Question: I am trying to use Qt 6.0.2 with CLion. I get a strange error that states: "CMake Error at CMakeLists.txt:20 (find_package):
Could not find a configuration file for package "Qt6" that is compatible
with requested version ""." It seems like the requested version is not filled in but I do not know where to fill in the requested version.+
This is my code for my CMakeLists.txt file:
'''
cmake_minimum_required(VERSION 3.17)
project(jerseytraffic)
set(CMAKE_CXX_STANDARD 20)
set(CMAKE_AUTOMOC ON)
set(CMAKE_AUTORCC ON)
set(CMAKE_AUTOUIC ON)
set(QT_VERSION 6)
set(REQUIRED_LIBS Core)
set(REQUIRED_LIBS_QUALIFIED Qt6::Core)
add_executable(${PROJECT_NAME} main.cpp)
if (NOT CMAKE_PREFIX_PATH)
message(WARNING "CMAKE_PREFIX_PATH is not defined, you may need to set it "
"(-DCMAKE_PREFIX_PATH="path/to/Qt/lib/cmake" or -DCMAKE_PREFIX_PATH=/usr/include/{host}/qt{version}/ on Ubuntu)")
endif ()
find_package(Qt${QT_VERSION} COMPONENTS ${REQUIRED_LIBS} REQUIRED)
target_link_libraries(${PROJECT_NAME} ${REQUIRED_LIBS_QUALIFIED})
if (WIN32)
set(DEBUG_SUFFIX)
if (CMAKE_BUILD_TYPE MATCHES "Debug")
set(DEBUG_SUFFIX "d")
endif ()
set(QT_INSTALL_PATH "${CMAKE_PREFIX_PATH}")
if (NOT EXISTS "${QT_INSTALL_PATH}/bin")
set(QT_INSTALL_PATH "${QT_INSTALL_PATH}/..")
if (NOT EXISTS "${QT_INSTALL_PATH}/bin")
set(QT_INSTALL_PATH "${QT_INSTALL_PATH}/..")
endif ()
endif ()
if (EXISTS "${QT_INSTALL_PATH}/plugins/platforms/qwindows${DEBUG_SUFFIX}.dll")
add_custom_command(TARGET ${PROJECT_NAME} POST_BUILD
COMMAND ${CMAKE_COMMAND} -E make_directory
"$<TARGET_FILE_DIR:${PROJECT_NAME}>/plugins/platforms/")
add_custom_command(TARGET ${PROJECT_NAME} POST_BUILD
COMMAND ${CMAKE_COMMAND} -E copy
"${QT_INSTALL_PATH}/plugins/platforms/qwindows${DEBUG_SUFFIX}.dll"
"$<TARGET_FILE_DIR:${PROJECT_NAME}>/plugins/platforms/")
endif ()
foreach (QT_LIB ${REQUIRED_LIBS})
add_custom_command(TARGET ${PROJECT_NAME} POST_BUILD
COMMAND ${CMAKE_COMMAND} -E copy
"${QT_INSTALL_PATH}/bin/Qt${QT_VERSION}${QT_LIB}${DEBUG_SUFFIX}.dll"
"$<TARGET_FILE_DIR:${PROJECT_NAME}>")
endforeach (QT_LIB)
endif ()
'''
Here is a picture of the MinGW configuration in Toolchains

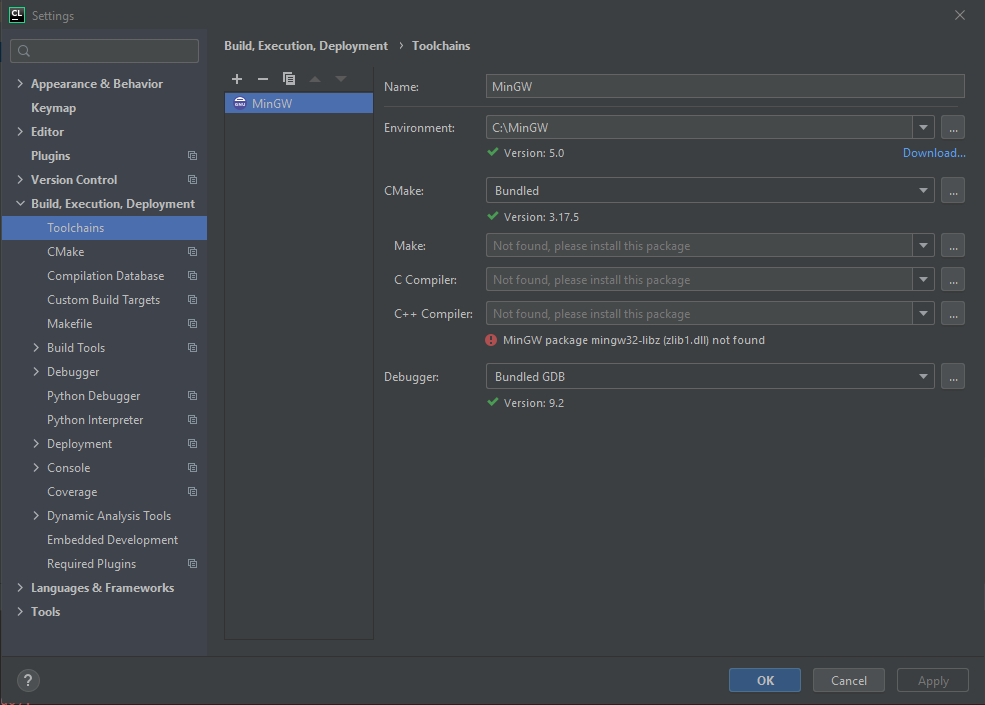
Answer: From <URL>:
> For find_package to be successful, CMake must find the Qt installation. There are different ways you can tell CMake about Qt:- -
For example, following code is needed:
'''
set(CMAKE_PREFIX_PATH "D:/SDK/Qt/6.0.1/msvc2019_64/lib/cmake/")
'''